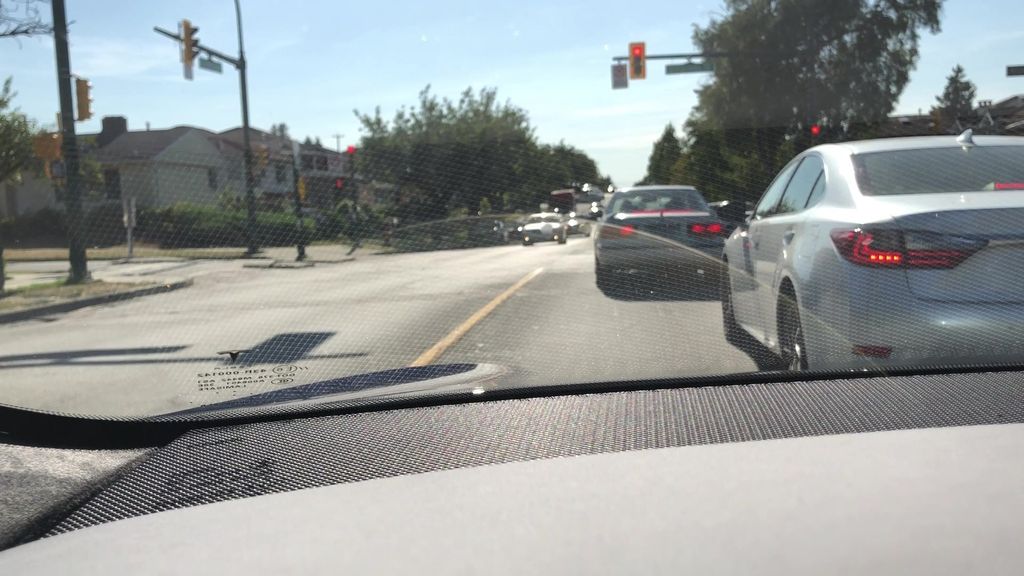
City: vancouver